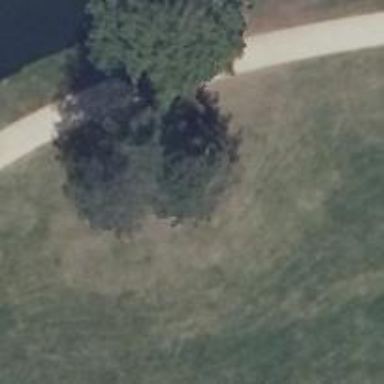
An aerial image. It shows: Evergreen needle-leaved tree.